What's the difference between 2 images?
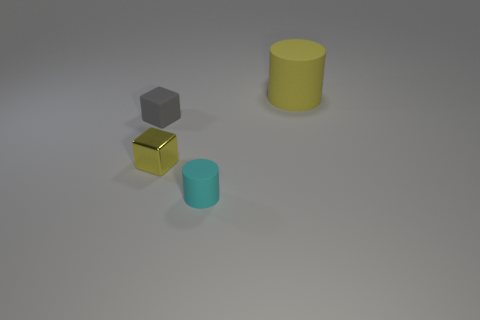
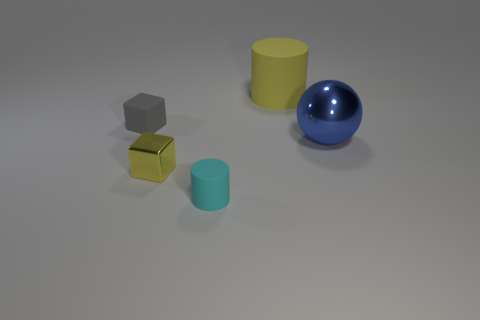
the blue sphere has been newly placed
the ball has appeared
the large metal object has appeared
the ball has appeared
the big shiny ball has been added
the large blue metallic ball that is right of the tiny cyan rubber cylinder has been newly placed
the large blue shiny sphere that is in front of the gray matte block has been added
the large blue metal ball that is on the right side of the big matte cylinder has been added